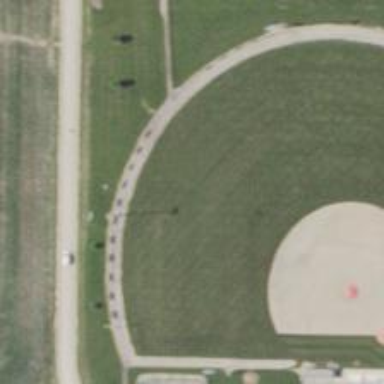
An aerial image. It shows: Baseball pitch for leisure land activities.